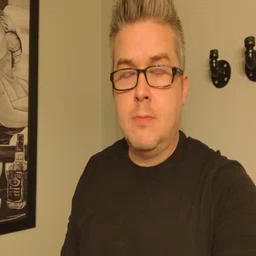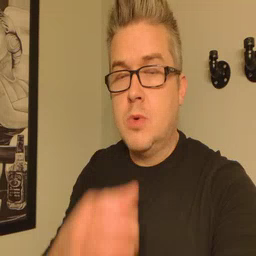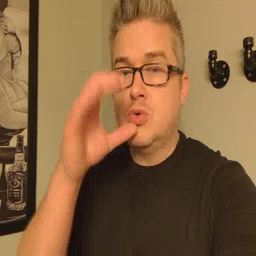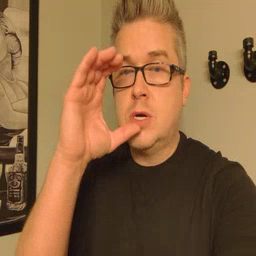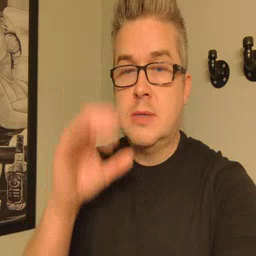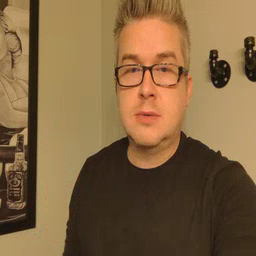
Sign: drink